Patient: sex M, age 71
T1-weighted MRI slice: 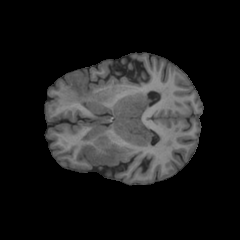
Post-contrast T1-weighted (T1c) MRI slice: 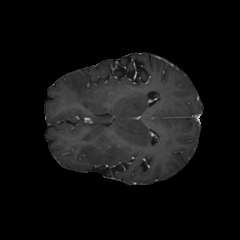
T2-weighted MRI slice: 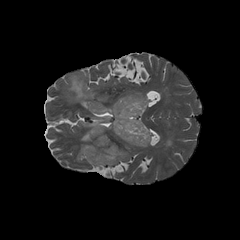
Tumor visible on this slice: yes
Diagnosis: Astrocytoma, IDH-wildtype
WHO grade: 2